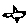
Label: bird